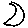
Label: moon